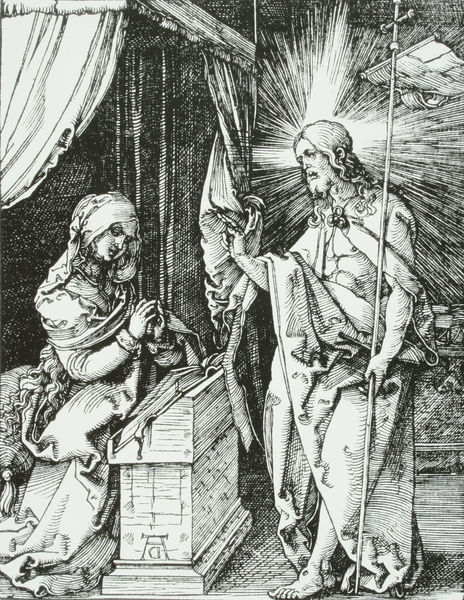
Titel: Kleine Passion - Christus erscheint seiner Mutter
Künstler: Albrecht Dürer
Standort: viele Standorte
Institution: Seriendruck
Schlagwörter: dunkel, feuer, fuß, gott, mann, schatten, umhang, weiß, frau, geste, grau, hell, kleid, licht, schwarz, tisch, zimmer, dame, schleier, tuch, haube, bart, bibel, falten, gesicht, kleidung, sockel, hände, signatur, vorhang, gewand, mantel, renaissance, stock, engel, holzschnitt, stab, fahne, flagge, mauer, bank, banner, kissen, gefaltet, kopftuch, inschrift, lesen, bett, faltenwurf, podest, ad, barfuss, stütze, buch, kreuz, strahlen, druck, druckgraphik, monogramm, schraffur, radierung, stich, kupfer, seite, knien, strahl, hallo, beten, gebet, allegorie, kranz, kunst, gravur, altar, pult, schein, gestus, heiligenschein, nimbus, kanzel, christus, jesus, wunden, wundmale, knieend, mittelalter, vision, andacht, begegnung, betende, knieen, segen, segnen, erscheinung, baldachin, heiliger, lesepult, dürer, hirtenstab, gerafft, erleuchtung, block, heilig, maria, kupferstich, madonna, anbetung, betend, maria magdalena, bitte, schieben, auferstehung, christi, verkündigung, zelt, standarte, geist, gebetbuch, barmherzigkeit, albrecht, albrecht dürer, kreuzstab, strahlenkranz, gabriel, passion, aura, lamm gottes, baldachim, marienleben, raffen, maria empfängnis, bard, auferstanden, baldaching, ktanz, gleid, buch#, gemelde, empfaengnis, beget, betszene, vegebung, küpfer